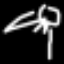
Label: palm tree